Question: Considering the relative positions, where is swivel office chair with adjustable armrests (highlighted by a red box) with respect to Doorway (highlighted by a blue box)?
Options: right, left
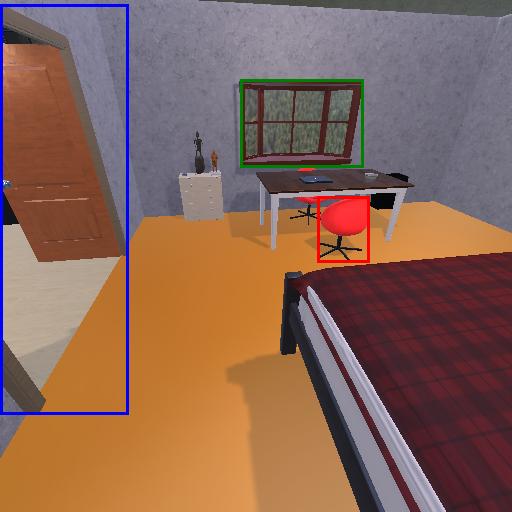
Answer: right